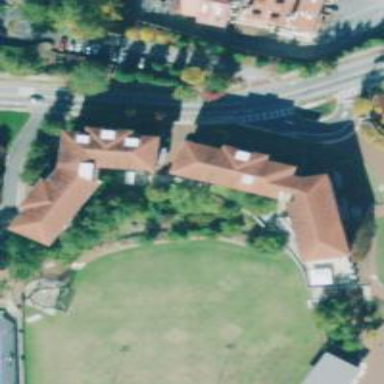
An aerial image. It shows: University building.